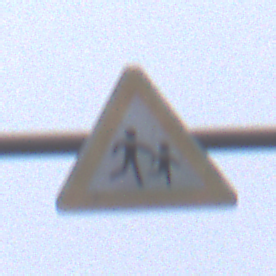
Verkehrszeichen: KinderLinks
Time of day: MorningAfternoon
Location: Outdoor (Suburban)
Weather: Overcast
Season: NotSpecified
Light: Natural